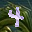
Label: 4